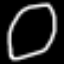
Label: leaf